Interaction volume radius: 5 \u00c5
Interaction volume height: 15 \u00c5
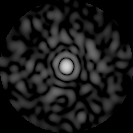
Disorder parameter: 0.7971